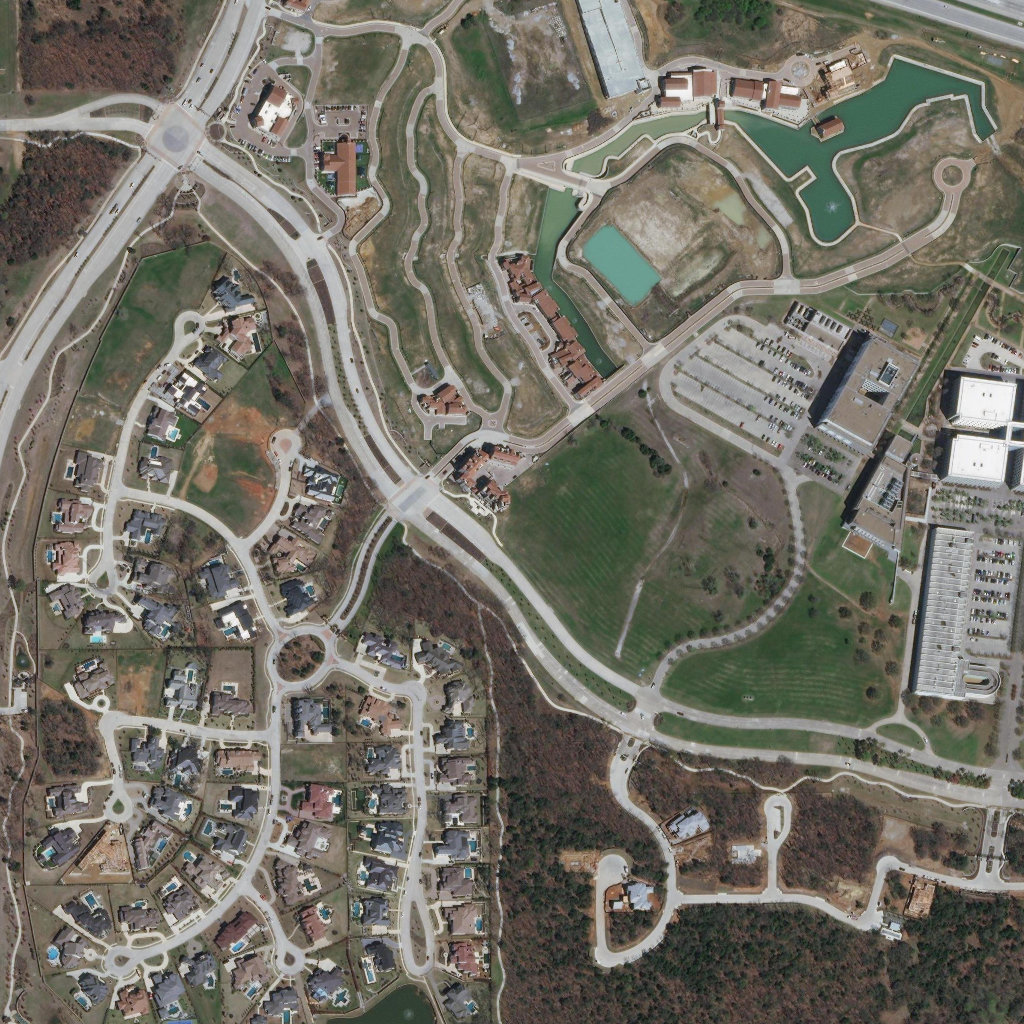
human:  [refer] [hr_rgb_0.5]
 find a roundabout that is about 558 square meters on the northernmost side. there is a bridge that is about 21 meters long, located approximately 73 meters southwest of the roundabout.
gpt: <box>[[76, 5, 79, 8, 0]]</box>

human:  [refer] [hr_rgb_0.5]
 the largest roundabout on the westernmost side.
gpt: <box>[[25, 60, 33, 68, 0]]</box>

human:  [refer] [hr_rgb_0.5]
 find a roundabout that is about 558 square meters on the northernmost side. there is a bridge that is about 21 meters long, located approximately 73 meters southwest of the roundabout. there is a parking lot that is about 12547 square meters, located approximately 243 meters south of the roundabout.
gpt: <box>[[76, 5, 79, 8, 0]]</box>

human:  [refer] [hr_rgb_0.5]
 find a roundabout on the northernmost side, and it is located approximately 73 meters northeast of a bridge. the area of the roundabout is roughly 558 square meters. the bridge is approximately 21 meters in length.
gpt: <box>[[76, 5, 79, 8, 0]]</box>